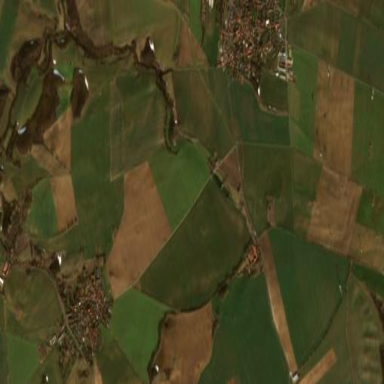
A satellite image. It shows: Picturesque farmland scene.